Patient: sex F, age 58
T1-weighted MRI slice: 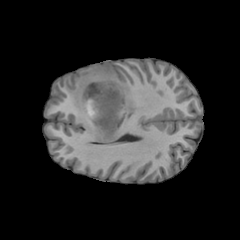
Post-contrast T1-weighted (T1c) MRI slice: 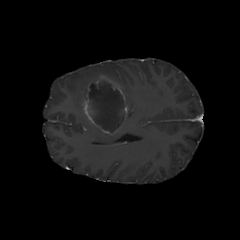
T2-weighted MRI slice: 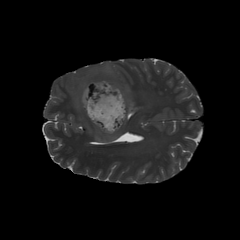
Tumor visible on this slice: yes
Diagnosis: Glioblastoma, IDH-wildtype
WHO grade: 4